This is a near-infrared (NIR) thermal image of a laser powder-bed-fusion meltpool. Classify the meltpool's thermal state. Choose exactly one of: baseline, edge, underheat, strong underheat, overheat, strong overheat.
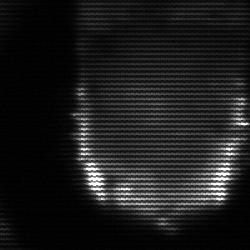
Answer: baseline